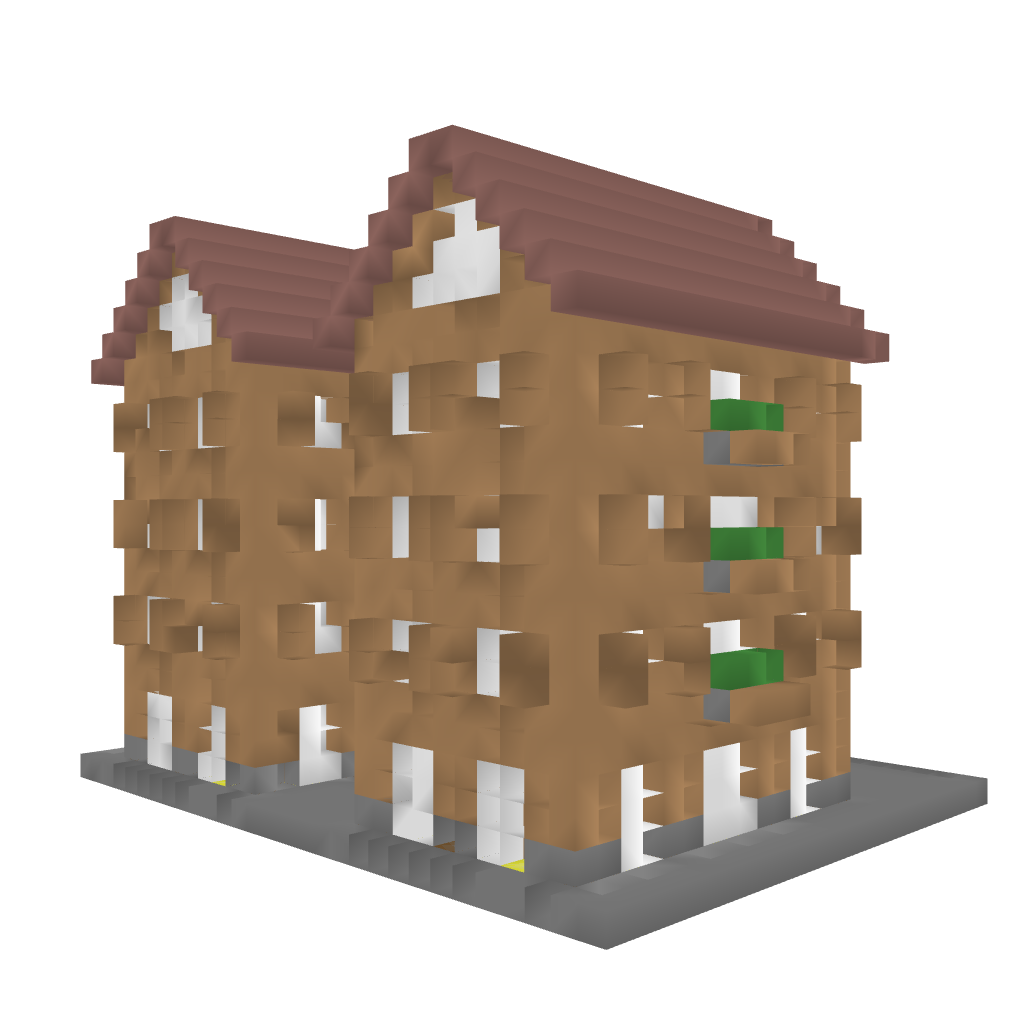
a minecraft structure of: House #5 high quality